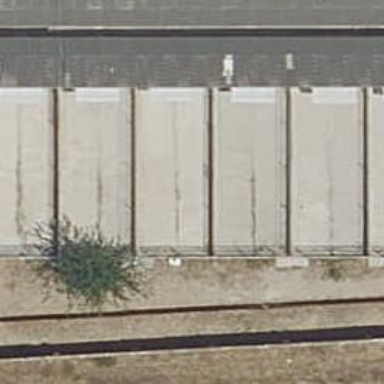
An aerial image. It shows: Chain link fence.